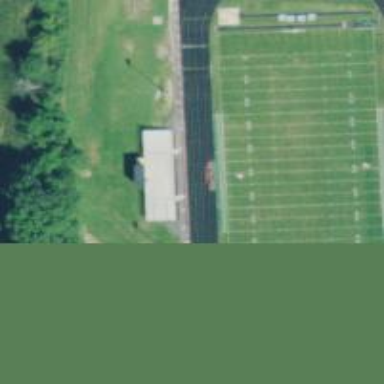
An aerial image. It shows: Pitch for American football.